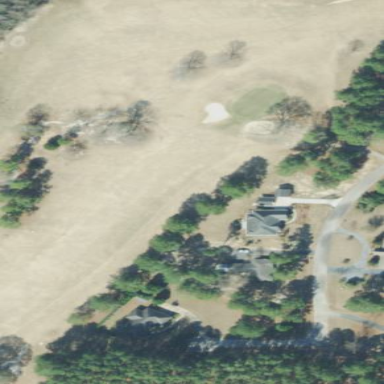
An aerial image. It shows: Grassy area designated as golf fairway.